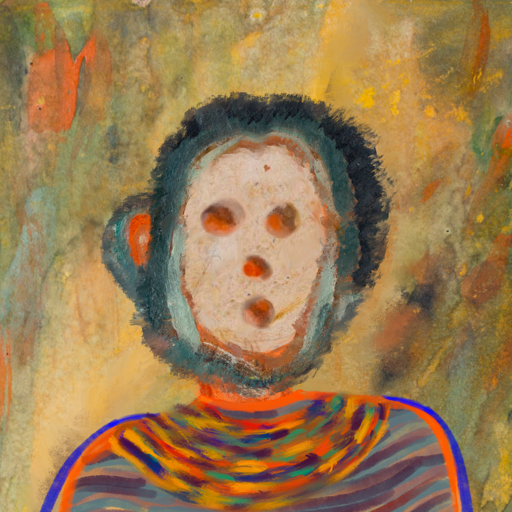
Background: Comrade, Head And Neck Front: Rupkatha, Face Front: Rupkatha, Bust: Experience, Hair Front: Boggyland, Head Accessory: Blank, Second Necklace: An_Impression_2, Necklace: Blank, Baby: Blank